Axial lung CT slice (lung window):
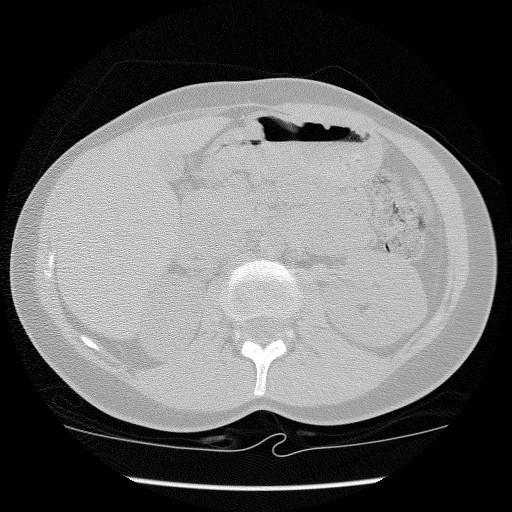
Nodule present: no